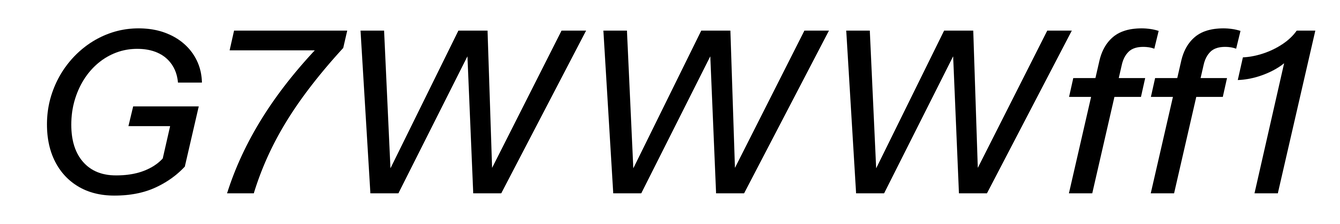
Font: InstrumentSans-Italic_Medium_Italic